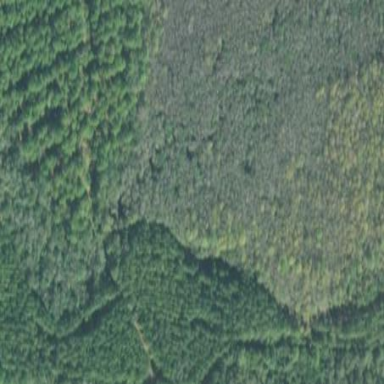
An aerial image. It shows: Forest dominated by needle-leaved trees.